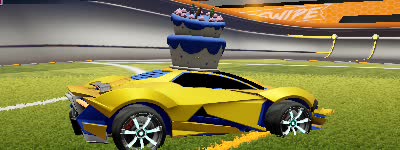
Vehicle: werewolf